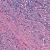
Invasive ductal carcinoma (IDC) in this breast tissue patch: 1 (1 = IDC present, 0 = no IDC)